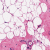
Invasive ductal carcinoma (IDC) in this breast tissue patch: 0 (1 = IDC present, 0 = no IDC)